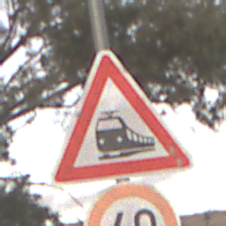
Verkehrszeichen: Bahnuebergang
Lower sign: Geschwindigkeit40
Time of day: SunriseSunset
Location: Outdoor (RoadRail)
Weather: PartlyCloudy
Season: NotSpecified
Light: Natural